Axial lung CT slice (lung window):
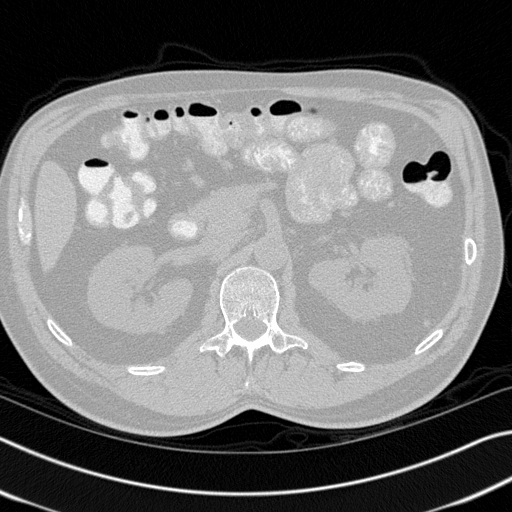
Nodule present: no